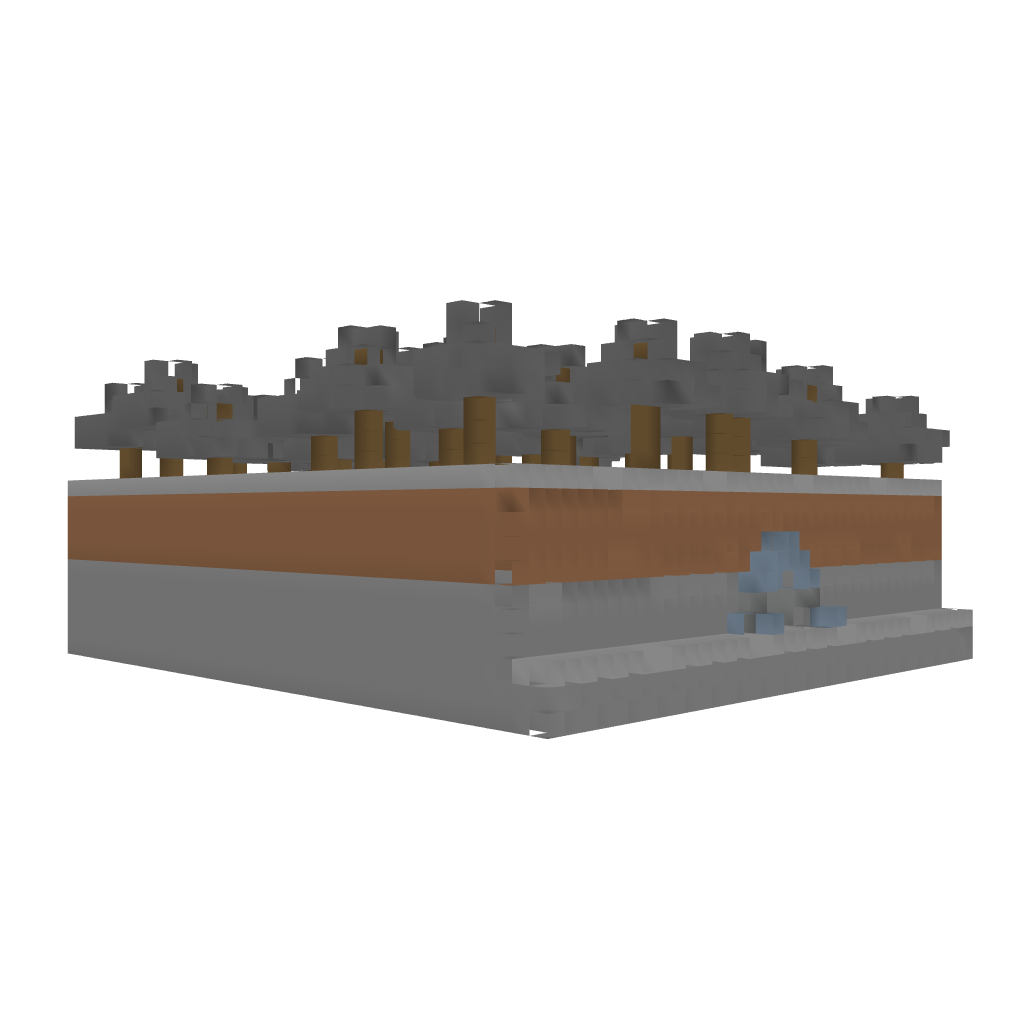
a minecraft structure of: Secret Base entrance